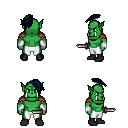
a pixel art fantasy rpg character, male body template, orc, green skin, leather shoulder armor, white pants, raven long mohawk hairstyle, white cloth bracers, black shoes, dagger, four views (front, back, left, right), 2x2 character sprite sheet, small pixel art, hard edges, no anti-aliasing